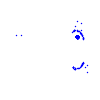
Particle: pion